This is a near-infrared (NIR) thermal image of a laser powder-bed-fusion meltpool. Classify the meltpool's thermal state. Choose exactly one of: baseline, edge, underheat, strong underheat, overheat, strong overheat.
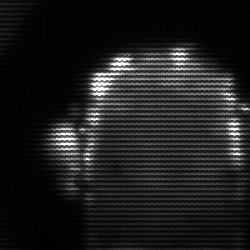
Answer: baseline